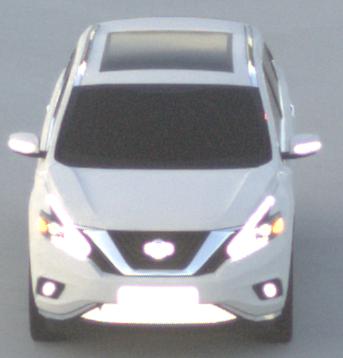
Make: Nissan
Model: Murano
Detailed model: Gen. 3 Z52
Model produced from: 2015
Doors: 5
Color: white
Road condition: dry road
Daytime: sunrise or sunset
Contrast: low contrast